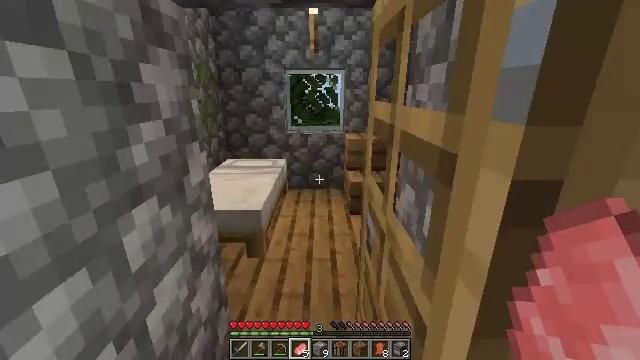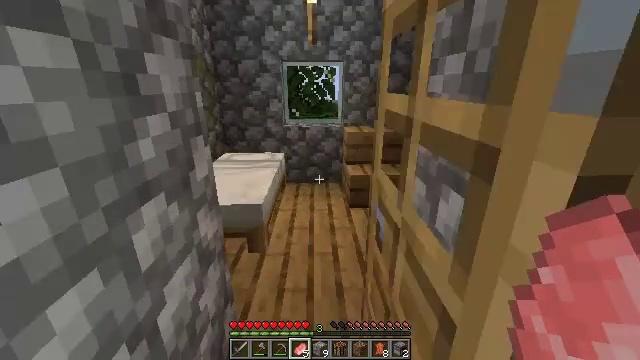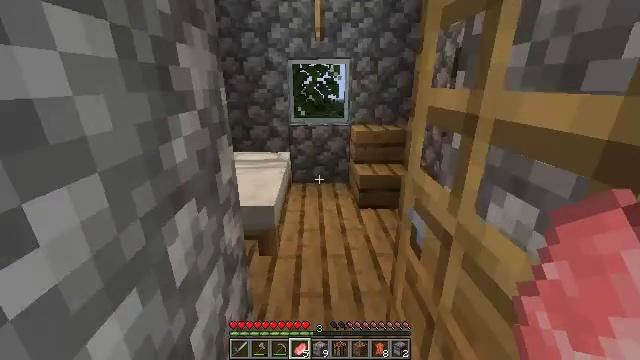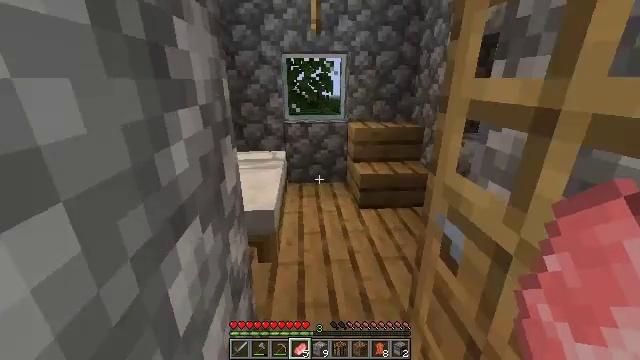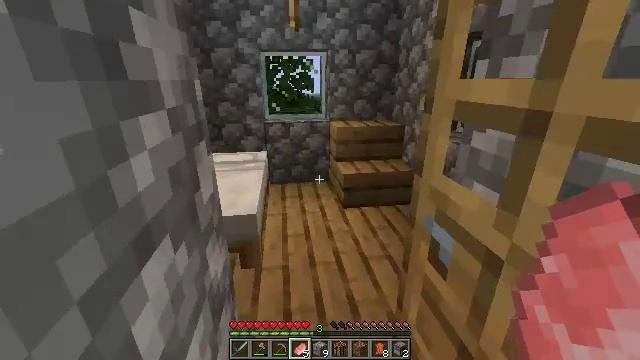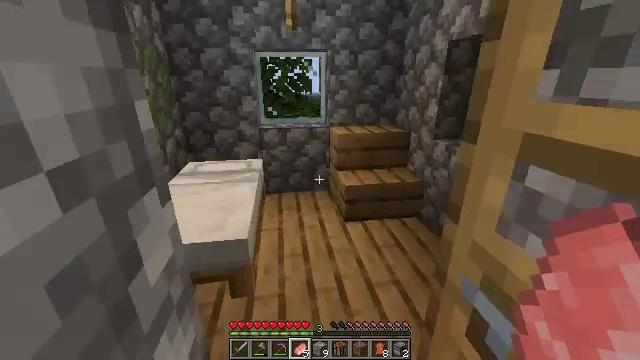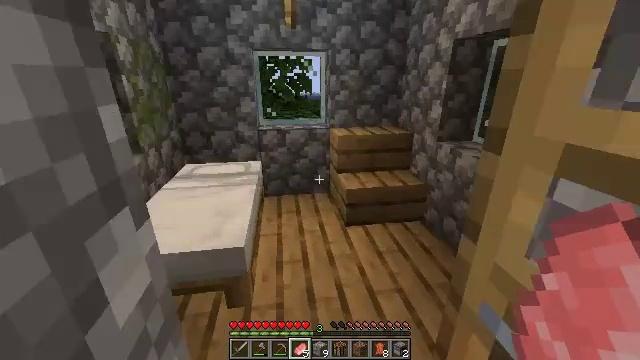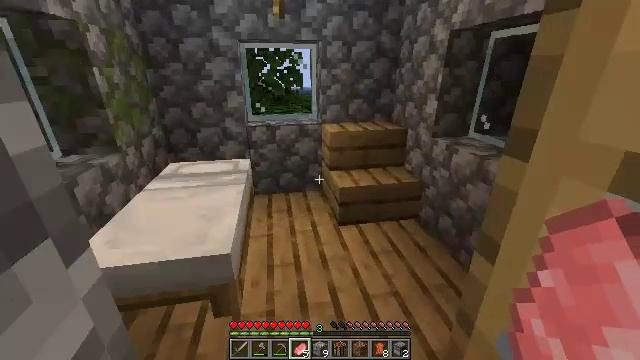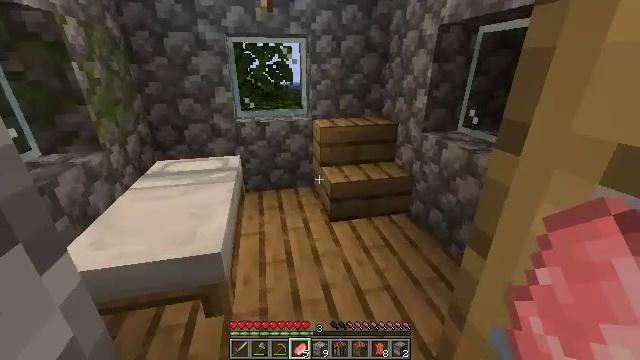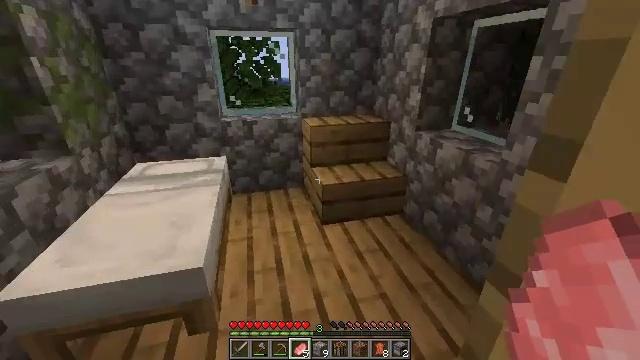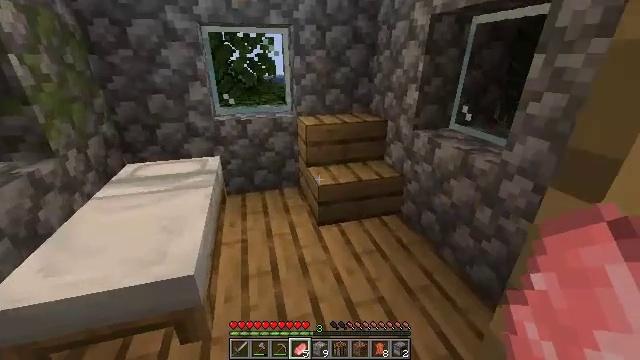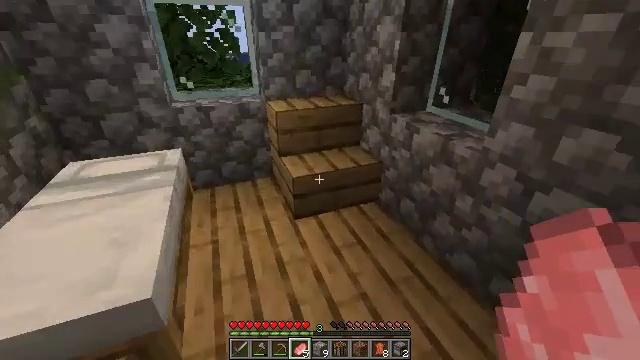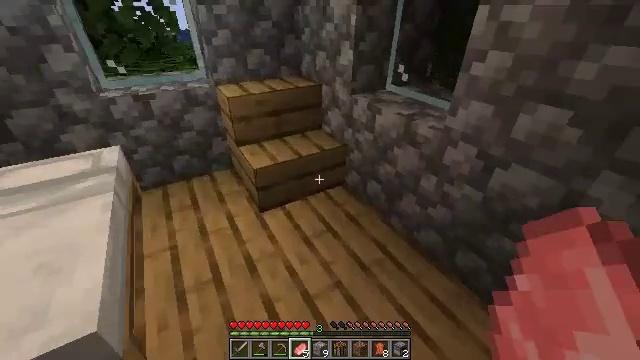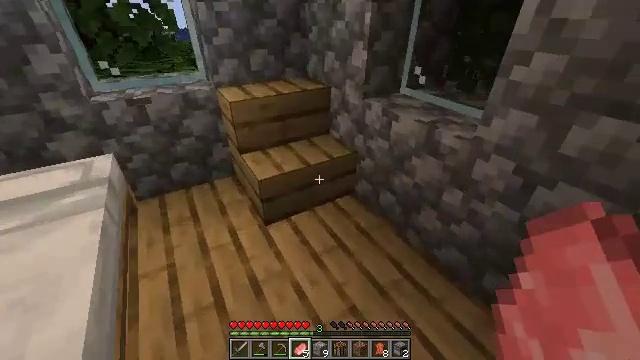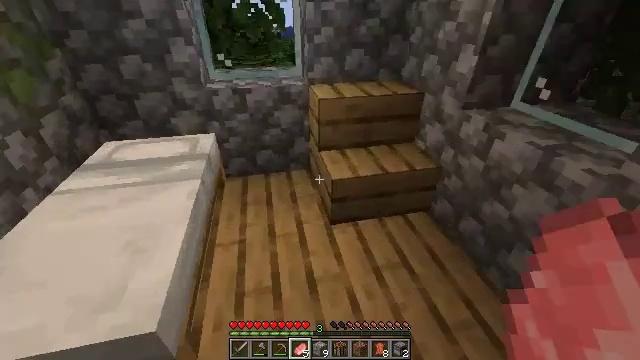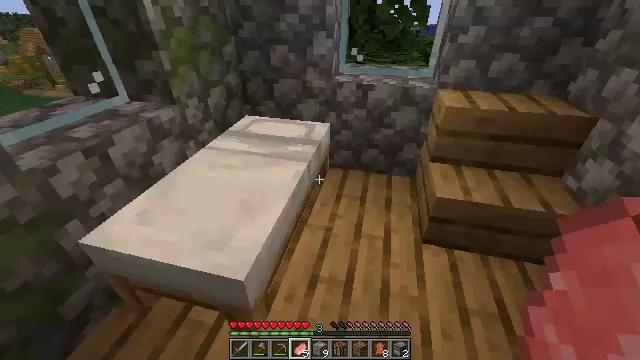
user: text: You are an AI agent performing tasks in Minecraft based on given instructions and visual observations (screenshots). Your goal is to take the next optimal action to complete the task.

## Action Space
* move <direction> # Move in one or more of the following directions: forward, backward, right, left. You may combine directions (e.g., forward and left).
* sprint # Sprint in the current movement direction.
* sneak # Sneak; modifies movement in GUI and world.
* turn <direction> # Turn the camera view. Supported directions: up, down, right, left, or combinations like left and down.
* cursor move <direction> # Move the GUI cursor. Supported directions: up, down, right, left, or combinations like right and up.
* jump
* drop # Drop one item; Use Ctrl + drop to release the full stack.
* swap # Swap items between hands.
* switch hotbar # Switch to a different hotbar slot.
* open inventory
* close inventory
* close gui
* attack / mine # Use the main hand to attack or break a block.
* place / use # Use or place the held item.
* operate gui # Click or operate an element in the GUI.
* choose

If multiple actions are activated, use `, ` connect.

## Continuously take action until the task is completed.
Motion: motion action
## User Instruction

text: Collect the blast furnace by mining it.
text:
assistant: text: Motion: move forward and move left, turn right and down
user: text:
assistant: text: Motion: move forward and move left
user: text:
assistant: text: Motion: move forward and move left, turn right
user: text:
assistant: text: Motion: move forward, turn right
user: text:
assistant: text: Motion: move forward
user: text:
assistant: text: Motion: no_op
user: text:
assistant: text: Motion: turn right and down
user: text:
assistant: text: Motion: turn right
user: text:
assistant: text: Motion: move forward, turn right
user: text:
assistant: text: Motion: move forward
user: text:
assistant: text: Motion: move forward, turn right and down
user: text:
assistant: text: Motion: move forward, turn right and down
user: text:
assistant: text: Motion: no_op
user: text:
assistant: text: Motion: turn left
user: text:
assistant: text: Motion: turn left
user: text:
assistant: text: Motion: turn left
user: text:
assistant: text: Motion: no_op
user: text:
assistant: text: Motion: no_op
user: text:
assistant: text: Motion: turn left
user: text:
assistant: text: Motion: move left, turn left and up
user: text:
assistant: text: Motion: move left, turn left and up
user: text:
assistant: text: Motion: move left, turn left
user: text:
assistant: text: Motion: move forward and move left, turn right
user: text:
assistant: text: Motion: move forward, turn right and down
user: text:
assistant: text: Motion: move forward and move right, turn right
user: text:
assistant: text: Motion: move right
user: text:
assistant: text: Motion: move right
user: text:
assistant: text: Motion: turn left and down
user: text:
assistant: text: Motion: turn down
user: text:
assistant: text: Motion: turn left, use / place